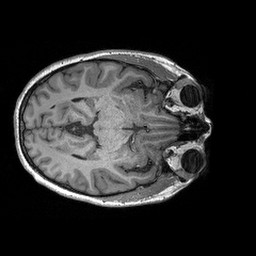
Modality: T1w
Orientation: axial
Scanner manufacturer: siemens
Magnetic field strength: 3 T
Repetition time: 2.3 s
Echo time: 0.00298 s